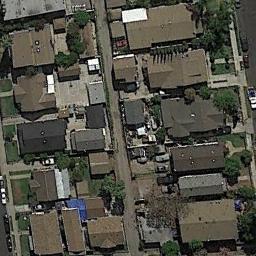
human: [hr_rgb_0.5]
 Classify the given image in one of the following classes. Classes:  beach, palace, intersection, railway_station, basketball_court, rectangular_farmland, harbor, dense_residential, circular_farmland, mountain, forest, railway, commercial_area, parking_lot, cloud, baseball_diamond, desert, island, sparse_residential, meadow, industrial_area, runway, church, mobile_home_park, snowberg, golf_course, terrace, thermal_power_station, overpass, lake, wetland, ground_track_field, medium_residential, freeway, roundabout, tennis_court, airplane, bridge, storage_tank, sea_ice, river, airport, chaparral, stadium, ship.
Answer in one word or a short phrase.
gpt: dense_residential